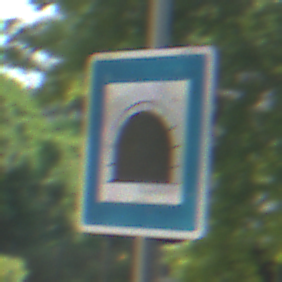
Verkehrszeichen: Tunnel
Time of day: MorningAfternoon
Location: Outdoor (Urban)
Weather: PartlyCloudy
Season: NotSpecified
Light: Natural